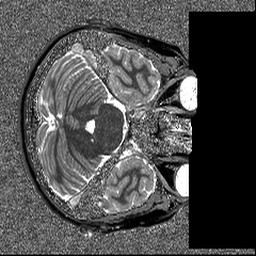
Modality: T1map
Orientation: axial
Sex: female